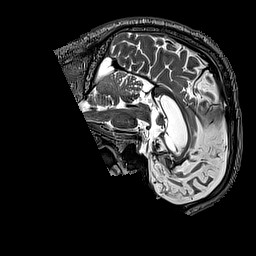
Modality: T2w
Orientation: sagittal
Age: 56
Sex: male
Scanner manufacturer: siemens
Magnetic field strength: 3 T
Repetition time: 3.2 s
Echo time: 0.567 s